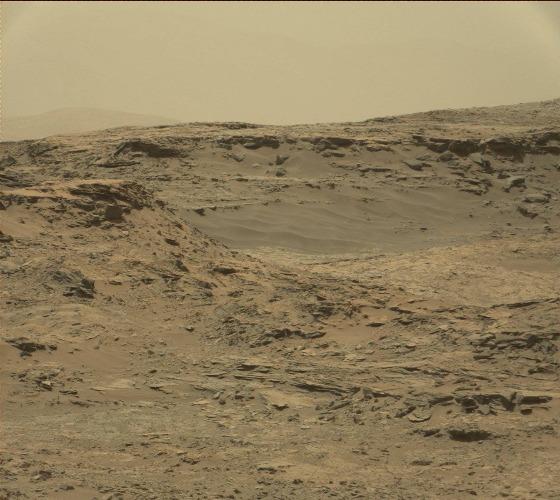
Terrain classes present: Bedrock, Gravel / Sand / Soil, Rock, Shadow, Sky / Distant Mountains